Here is the raw acceleration-versus-time signal recorded on a bearing housing. Classify the bearing condition as one of: normal, inner_race, outer_race, ball.
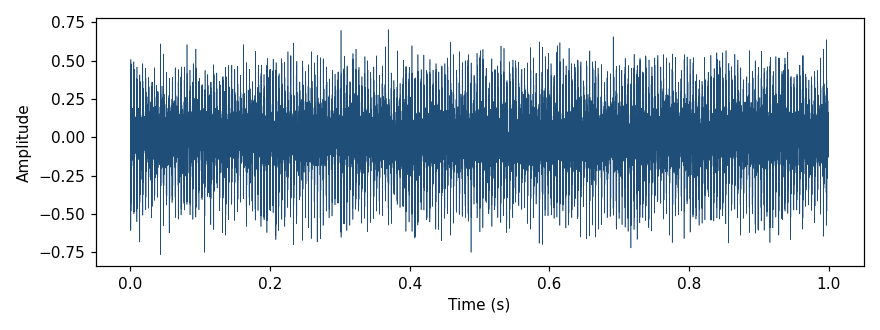
Answer: outer_race